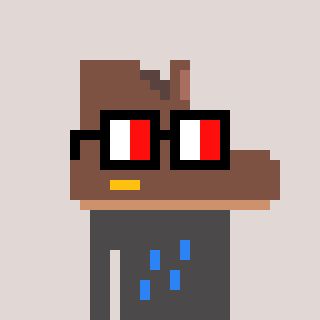
a pixel art character with square glasses with black frames and red eyes, a boot-shaped head and a grayscale-colored body on a warm background